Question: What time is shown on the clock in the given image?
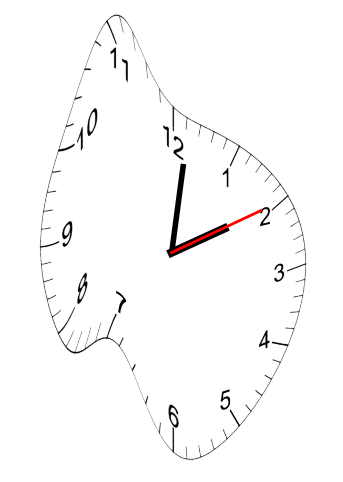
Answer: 02:01:10